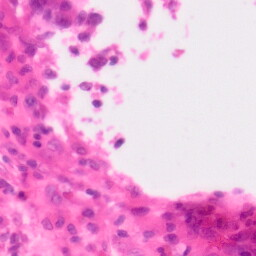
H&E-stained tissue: Colon